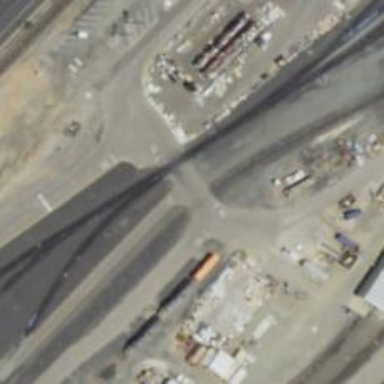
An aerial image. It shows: Abandoned railway yard.